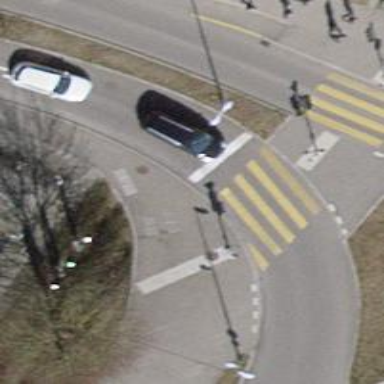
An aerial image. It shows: Road with traffic signals.